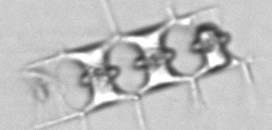
Label: Chaetoceros_didymus